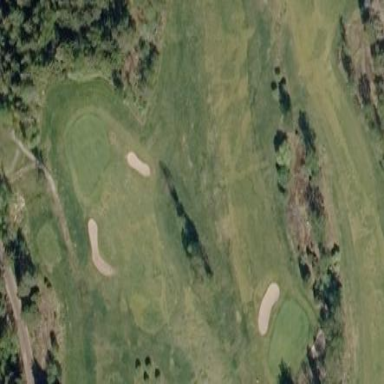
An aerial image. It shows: Grassy area designated as golf fairway.